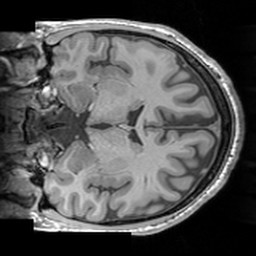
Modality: T1w
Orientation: coronal
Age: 24
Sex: male
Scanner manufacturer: siemens
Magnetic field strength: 3 T
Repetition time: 1.63 s
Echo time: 0.00311 s